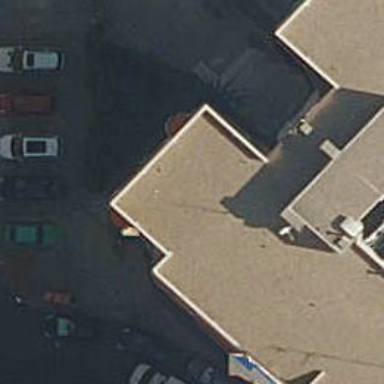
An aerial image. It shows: Pharmacy providing healthcare services.